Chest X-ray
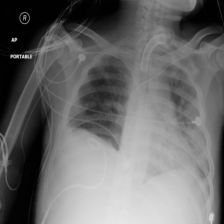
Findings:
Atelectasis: negative
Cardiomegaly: negative
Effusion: negative
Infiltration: positive
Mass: negative
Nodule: positive
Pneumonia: negative
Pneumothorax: negative
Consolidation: negative
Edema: negative
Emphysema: negative
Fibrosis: negative
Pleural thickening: negative
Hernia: negative